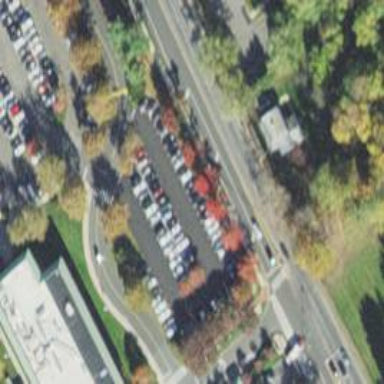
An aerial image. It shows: Parking area.